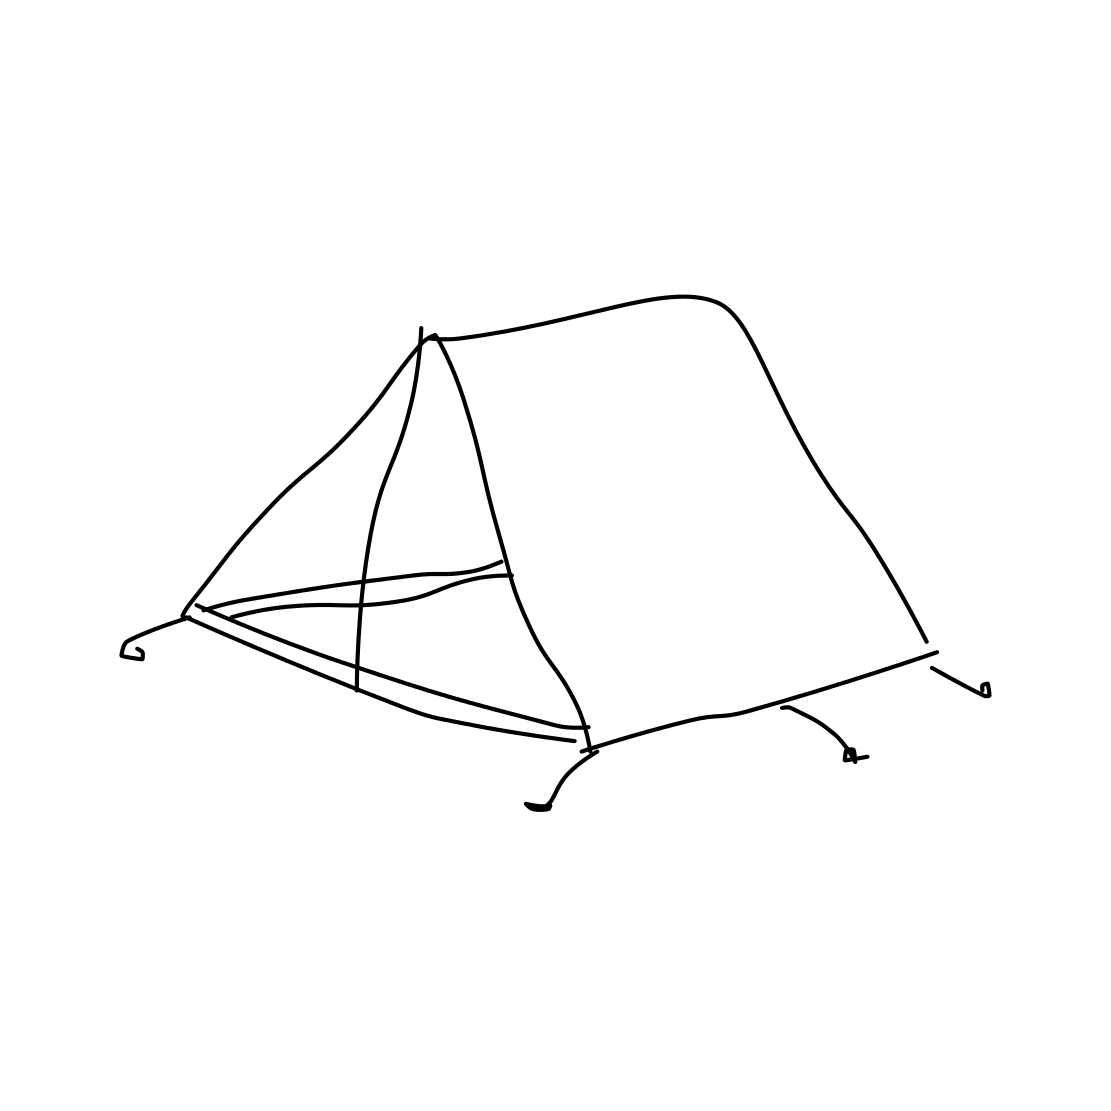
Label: tent